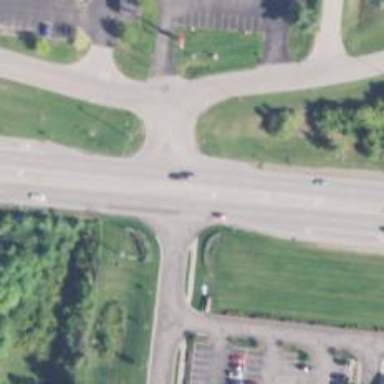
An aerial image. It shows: Secondary link road.